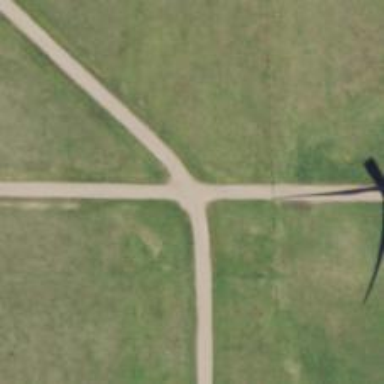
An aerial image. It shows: Road leading to wind farm area designated for service vehicles.